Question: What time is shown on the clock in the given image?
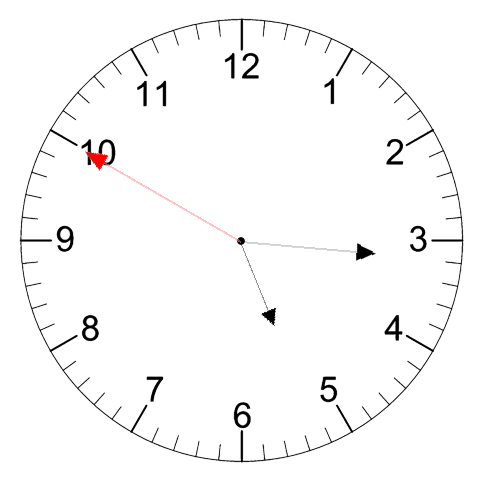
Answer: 05:15:50